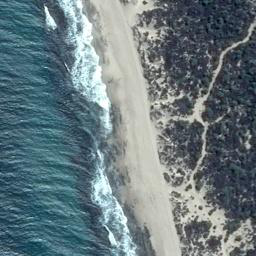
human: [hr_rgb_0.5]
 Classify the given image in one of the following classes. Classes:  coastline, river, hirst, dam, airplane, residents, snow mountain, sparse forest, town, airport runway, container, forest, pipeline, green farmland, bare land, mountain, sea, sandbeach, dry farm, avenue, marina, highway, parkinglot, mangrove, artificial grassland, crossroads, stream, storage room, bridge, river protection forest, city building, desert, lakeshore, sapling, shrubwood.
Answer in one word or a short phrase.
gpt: coastline